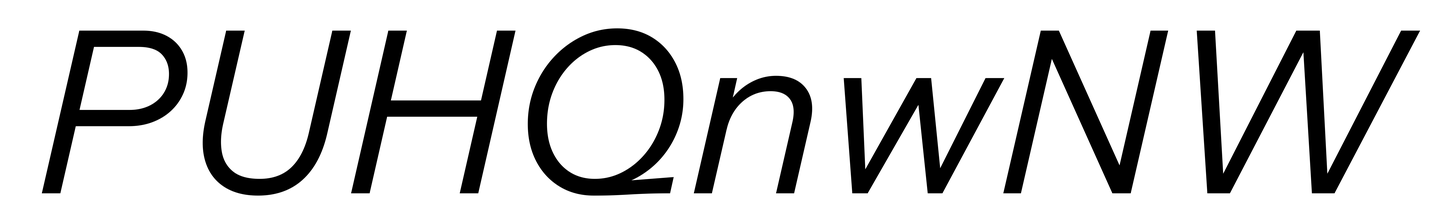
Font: InstrumentSans-Italic_Italic